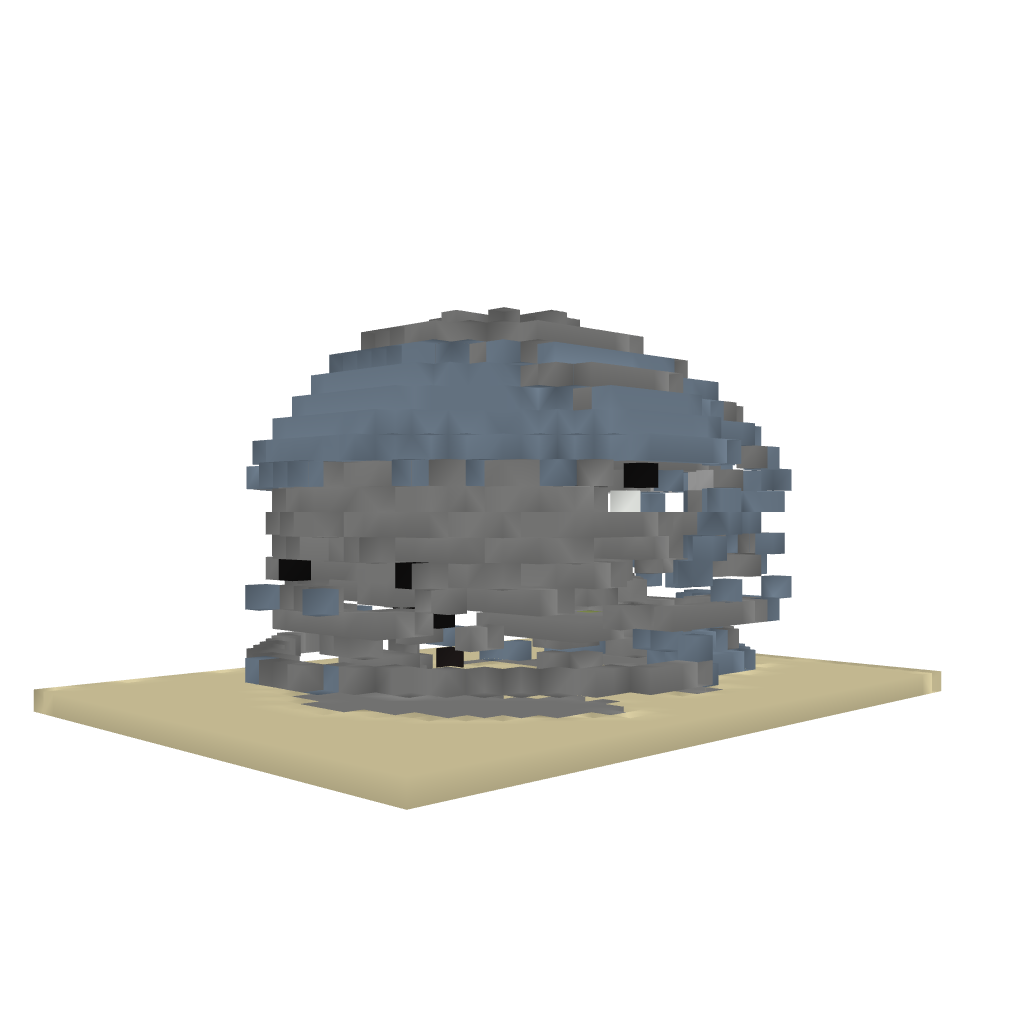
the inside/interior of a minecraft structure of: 3d skull house